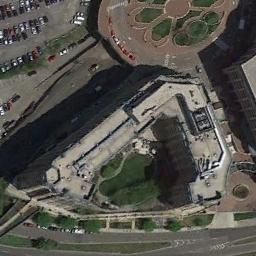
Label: commercial_area